Question: Consider a black and white image like <URL>

What I am trying to do is to find the region where the white points are most dense. In this case there are 20-21 such dense regions (i.e. the clusters of points makes a dense region).
Can anyone give me any hint on how this can be achieved?
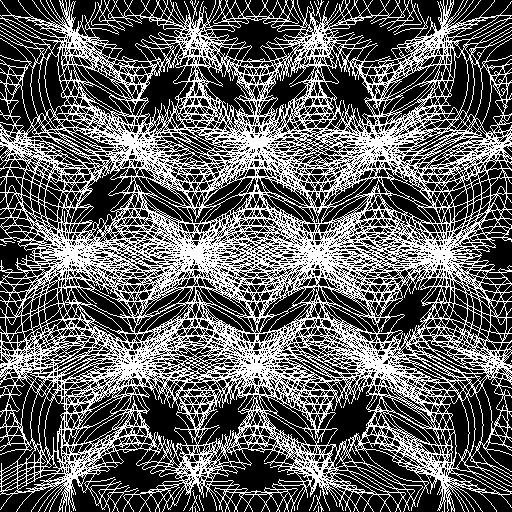
Answer: If you have access to the <URL>:
'''
% Load and plot the image data:
imageData = imread('lattice_pic.jpg'); % Load the lattice image
subplot(221);
imshow(imageData);
title('Original image');
% Gaussian-filter the image:
gaussFilter = fspecial('gaussian', [31 31], 9); % Create the filter
filteredData = imfilter(imageData, gaussFilter);
subplot(222);
imshow(filteredData);
title('Gaussian-filtered image');
% Perform a morphological close operation:
closeElement = strel('disk', 31); % Create a disk-shaped structuring element
closedData = imclose(filteredData, closeElement);
subplot(223);
imshow(closedData);
title('Closed image');
% Find the regions where local maxima occur:
maxImage = imregionalmax(closedData);
maxImage = imdilate(maxImage, strel('disk', 5)); % Dilate the points to see
% them better on the plot
subplot(224);
imshow(maxImage);
title('Maxima locations');
'''
And here's the image the above code creates:
<URL>
To get things to look good I just kept trying a few different combinations for the parameters for the Gaussian filter (created using <URL>. However, that little bit of trial and error gave a very nice result.
The image returned from <URL>.